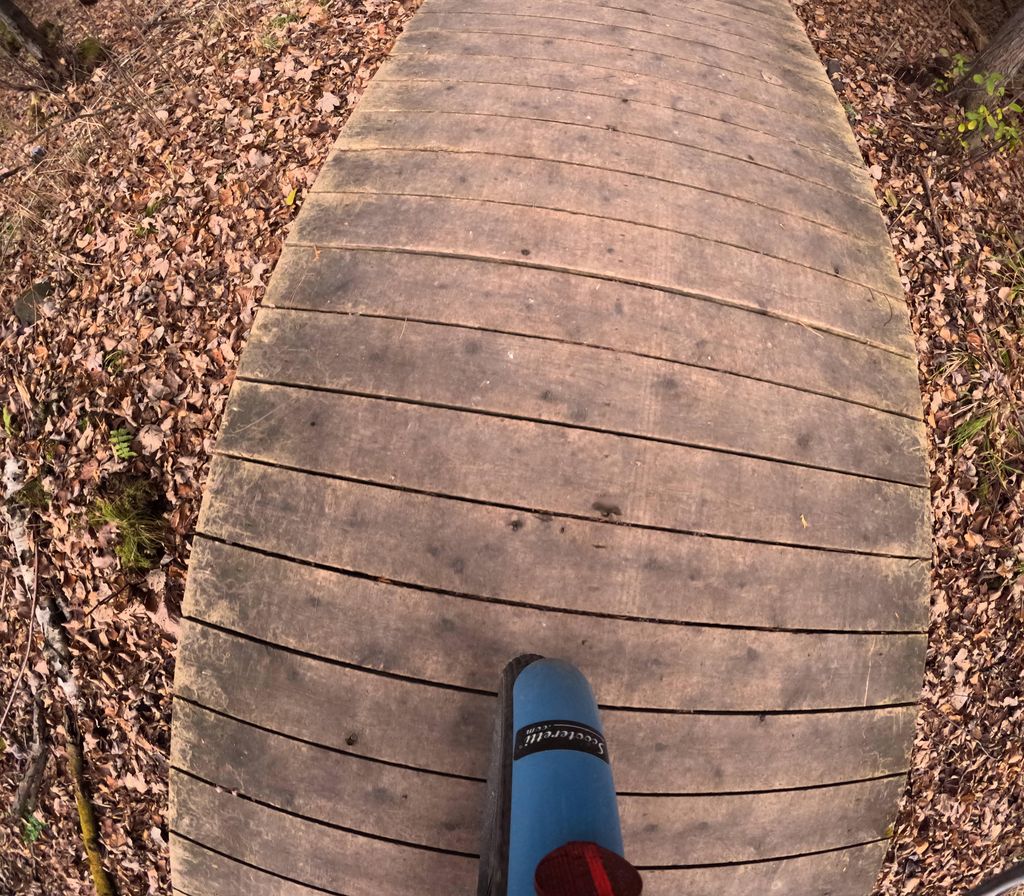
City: ottawa-gatineau